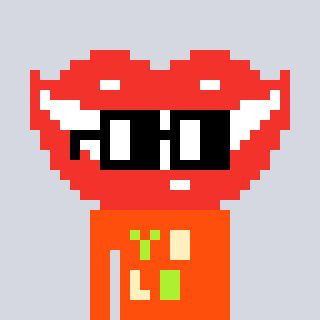
a pixel art character with square black glasses, a smile-shaped head and a orange-colored body on a cool background